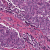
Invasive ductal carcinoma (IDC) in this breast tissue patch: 1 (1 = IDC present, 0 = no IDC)